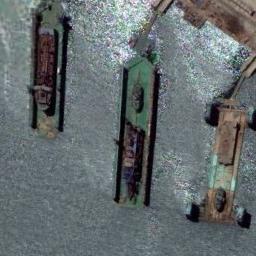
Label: ship